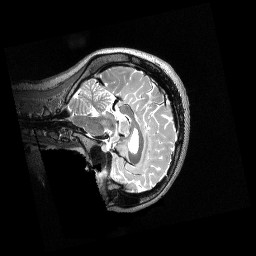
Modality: T2w
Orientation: sagittal
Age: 25
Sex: female
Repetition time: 3.2 s
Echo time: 0.563 s